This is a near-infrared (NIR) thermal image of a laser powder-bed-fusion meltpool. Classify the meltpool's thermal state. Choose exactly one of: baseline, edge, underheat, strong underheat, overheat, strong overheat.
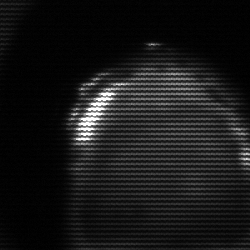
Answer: edge